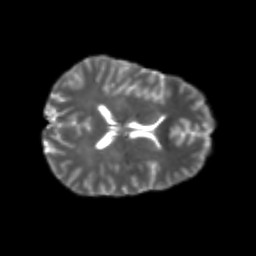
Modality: T2w
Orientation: axial
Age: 24
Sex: female
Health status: healthy
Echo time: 0.074 s